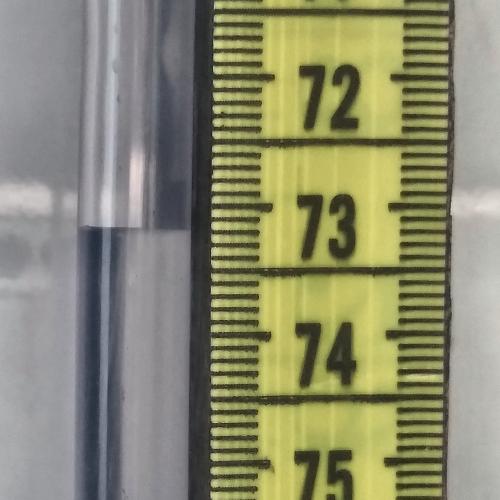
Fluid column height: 73.2 cm